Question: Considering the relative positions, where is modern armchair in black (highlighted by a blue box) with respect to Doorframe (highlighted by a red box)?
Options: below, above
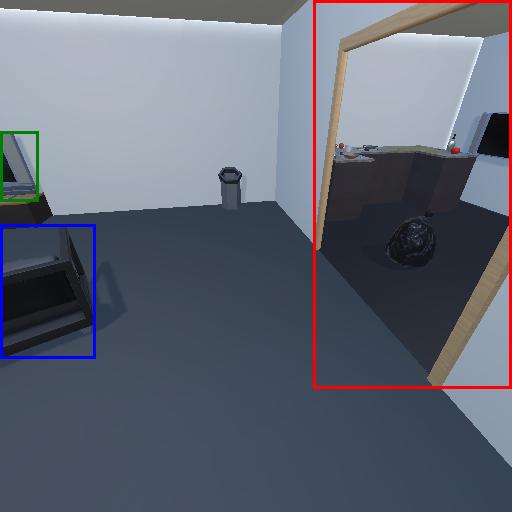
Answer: below